Question: I have a graph of - for example - bus stops and the distances between them.
Graph: AB5, BC4, CD8, DC8, DE6, AD5, CE2, EB3, AE7
AB5: stop A to stop B with distance 5 etc.

My take on this:
A Node - a bus stop in this case - can have one or more routes. A Route has a SourceNode and DestinationNode with a value - the distance.
The Node has a Map destination name -> Route.
Then it will be a possible to workout the distance for A-B-C which is 9.
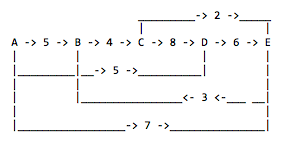
Answer: There are several data structures to represent a graph:
<URL>
If you would choose Adjacency matrix, you would have a n*n matrix where each slot would represent a distance between 2 vertices. I prefer this representation, when you know the number of vertices ( preferably not too many, so that your matrix doesn't take too much space). It is easy to find the distance between 2 vertices, as well as updating distance, if you need to.
But if you are not sure about the number of vertices, or that number might grow in the future, other representation would be a better choice.
Here is some code snippet:
'''
static void Main(string[] args)
{
int length = 7; //number of vertices
int [,] Matrix = new int[length-1,length-1];
//instantiate Matrix with 0's
for(int i = 0; i < length; i++)
{
for(int j = 0; j < length; j++)
{
Matrix[i,j] = 0;
}
}
// Import your distances:
Matrix[0, 1] = 5; // AB5
Matrix[1, 2] = 4; //BC4 and so on..
}
'''
Hope you get the idea on how to continue.
If you have a lot of data to input, you might want to read it from some file and fill up data in Matrix iteratively.